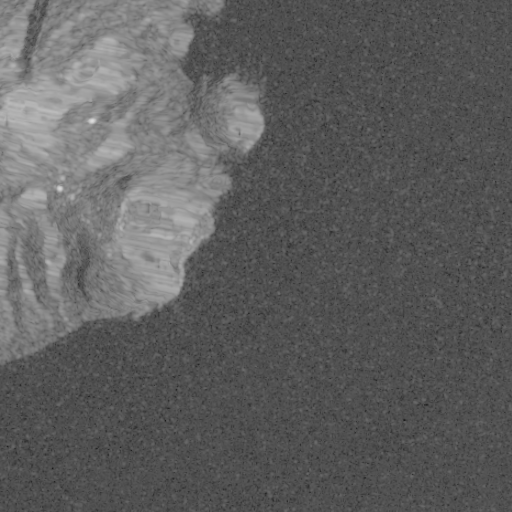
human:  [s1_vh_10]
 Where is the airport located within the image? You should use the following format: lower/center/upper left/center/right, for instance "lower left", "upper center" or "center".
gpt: The airport is located in the upper left of the image.
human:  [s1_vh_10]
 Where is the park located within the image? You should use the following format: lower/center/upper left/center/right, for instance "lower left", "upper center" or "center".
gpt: The park is located in the center left of the image.
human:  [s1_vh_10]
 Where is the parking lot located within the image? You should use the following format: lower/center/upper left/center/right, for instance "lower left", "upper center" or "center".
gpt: The parking lot is located in the upper left of the image.
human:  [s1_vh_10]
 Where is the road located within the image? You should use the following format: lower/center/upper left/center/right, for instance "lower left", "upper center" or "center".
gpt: There is no road in the image.

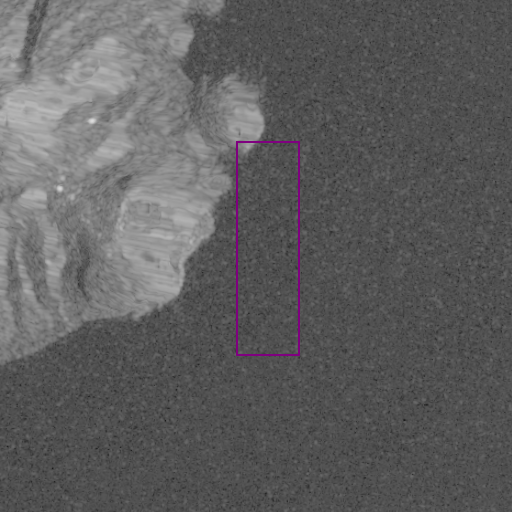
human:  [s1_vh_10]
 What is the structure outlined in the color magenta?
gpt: There is no magenta outline.
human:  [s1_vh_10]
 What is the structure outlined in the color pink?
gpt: There is no structure outlined in pink.